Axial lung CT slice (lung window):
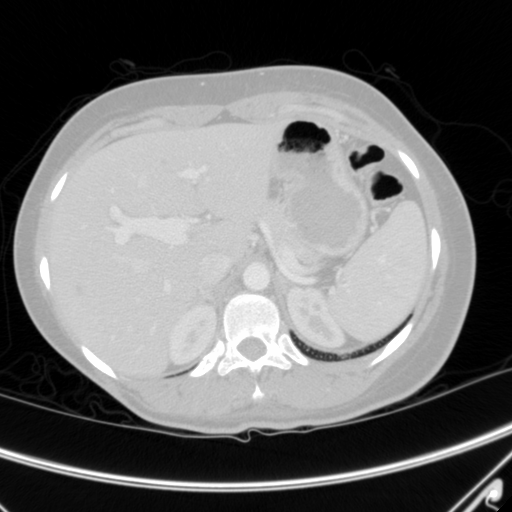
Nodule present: no